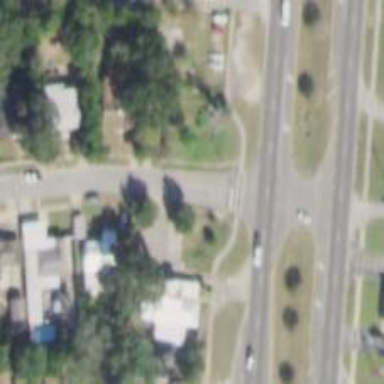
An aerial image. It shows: Marked crossing on the road.